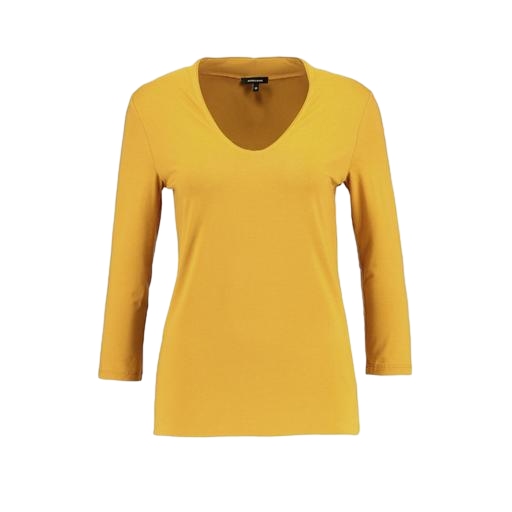
yellow scoop tee, three-quarter sleeved jersey top, yellow iconic women's long-sleeved t-shirt, white background